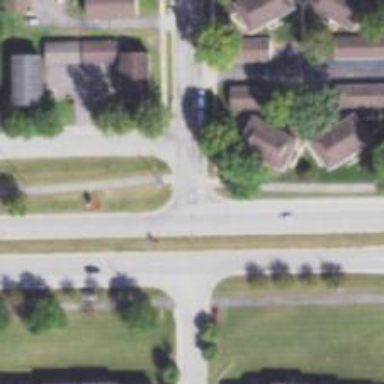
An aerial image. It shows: Residential road with asphalt surface and separate sidewalk.